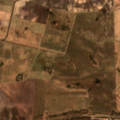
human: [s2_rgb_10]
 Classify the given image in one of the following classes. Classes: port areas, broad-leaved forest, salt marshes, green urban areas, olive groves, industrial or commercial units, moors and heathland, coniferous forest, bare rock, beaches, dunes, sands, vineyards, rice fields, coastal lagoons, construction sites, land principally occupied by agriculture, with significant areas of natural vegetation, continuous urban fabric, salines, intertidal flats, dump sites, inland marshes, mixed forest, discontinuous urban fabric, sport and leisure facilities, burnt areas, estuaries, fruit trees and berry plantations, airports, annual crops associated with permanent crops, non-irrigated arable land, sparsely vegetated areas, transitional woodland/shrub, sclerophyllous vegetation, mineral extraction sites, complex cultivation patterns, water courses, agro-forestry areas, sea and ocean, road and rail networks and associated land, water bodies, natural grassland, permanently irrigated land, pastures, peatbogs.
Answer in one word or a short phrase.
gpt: non-irrigated arable land, fruit trees and berry plantations, complex cultivation patterns